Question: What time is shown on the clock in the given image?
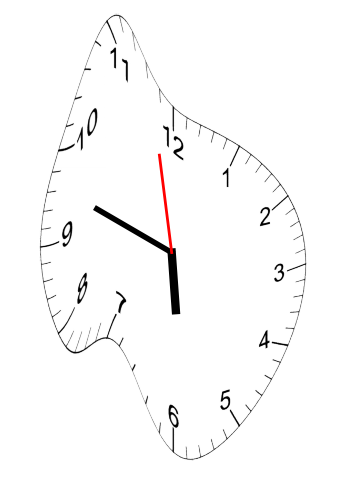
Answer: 05:47:58